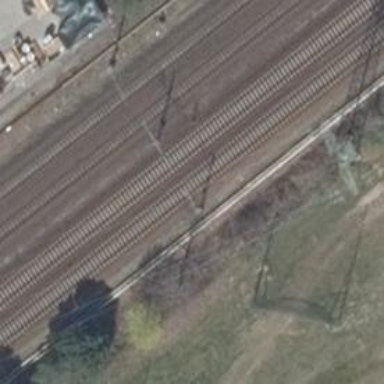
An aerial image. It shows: Milestone along the railway with catenary mast.